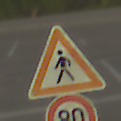
Verkehrszeichen: FussgaengerRechts
Zusatzzeichen unten: Geschwindigkeit80
Umgebung: Outdoor, Suburban
Tageszeit: MorningAfternoon
Wetter: PartlyCloudy
Licht: Natural
Jahreszeit: NotSpecified
Kontrast: HighContrast